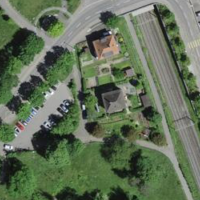
EUNIS habitat code: 54
Species observed at this site:
Chelidonium majus